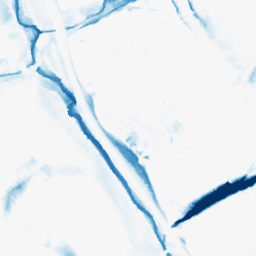
Category: morphological
Decomposition family: morphological_diamond
Decomposition parameters: operation: closing
radius: 15
Upsampling method: quadratic
Upsampling parameters: scale: 4
Upsampling scale: 4